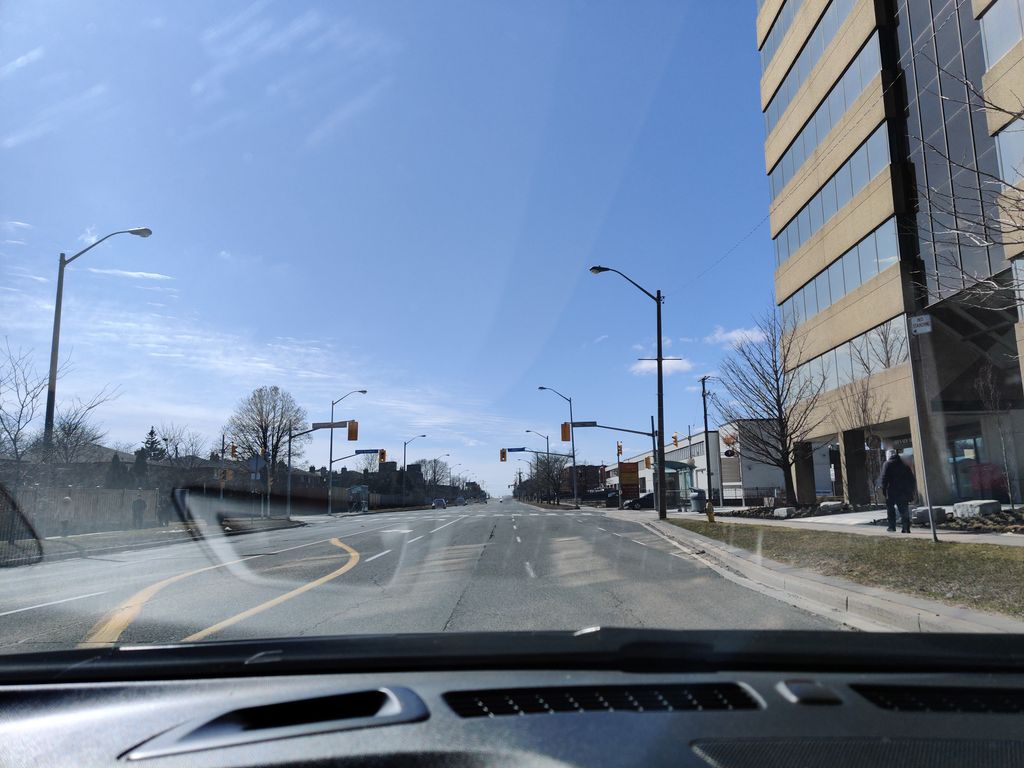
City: toronto